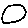
Label: moon